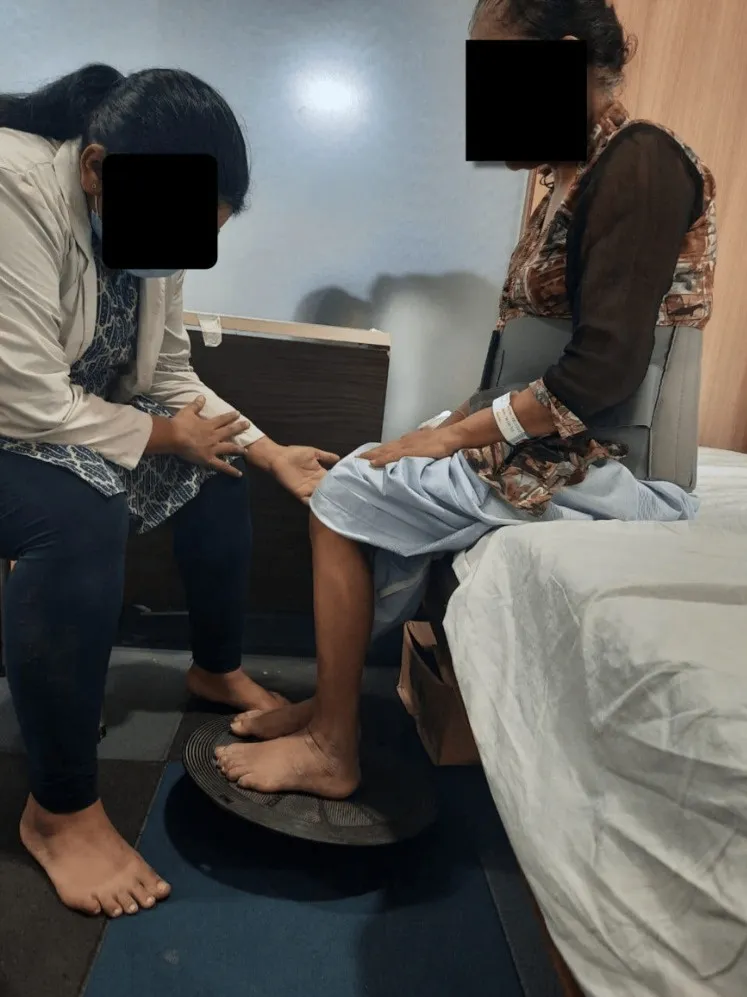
Patient performing wobble board activity in sitting.
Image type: medical_photograph (skin_photograph)